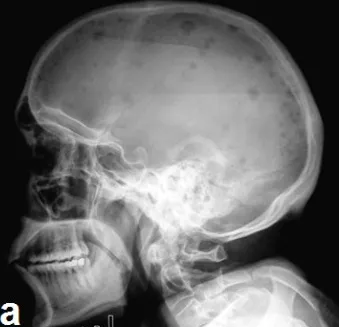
Radiographs of the skull.
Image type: radiology (x_ray)